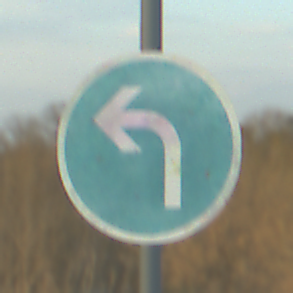
Verkehrszeichen: VorgeschriebeneFahrtrichtungLinks
Umgebung: Outdoor, Nature
Tageszeit: SunriseSunset
Wetter: PartlyCloudy
Licht: Natural
Jahreszeit: NotSpecified
Kontrast: MediumContrast